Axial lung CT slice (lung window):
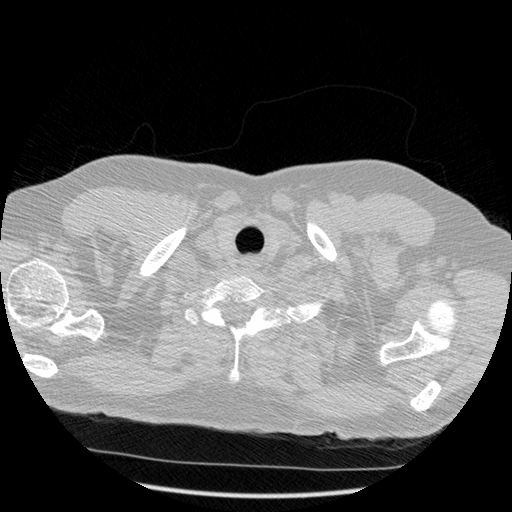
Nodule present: no